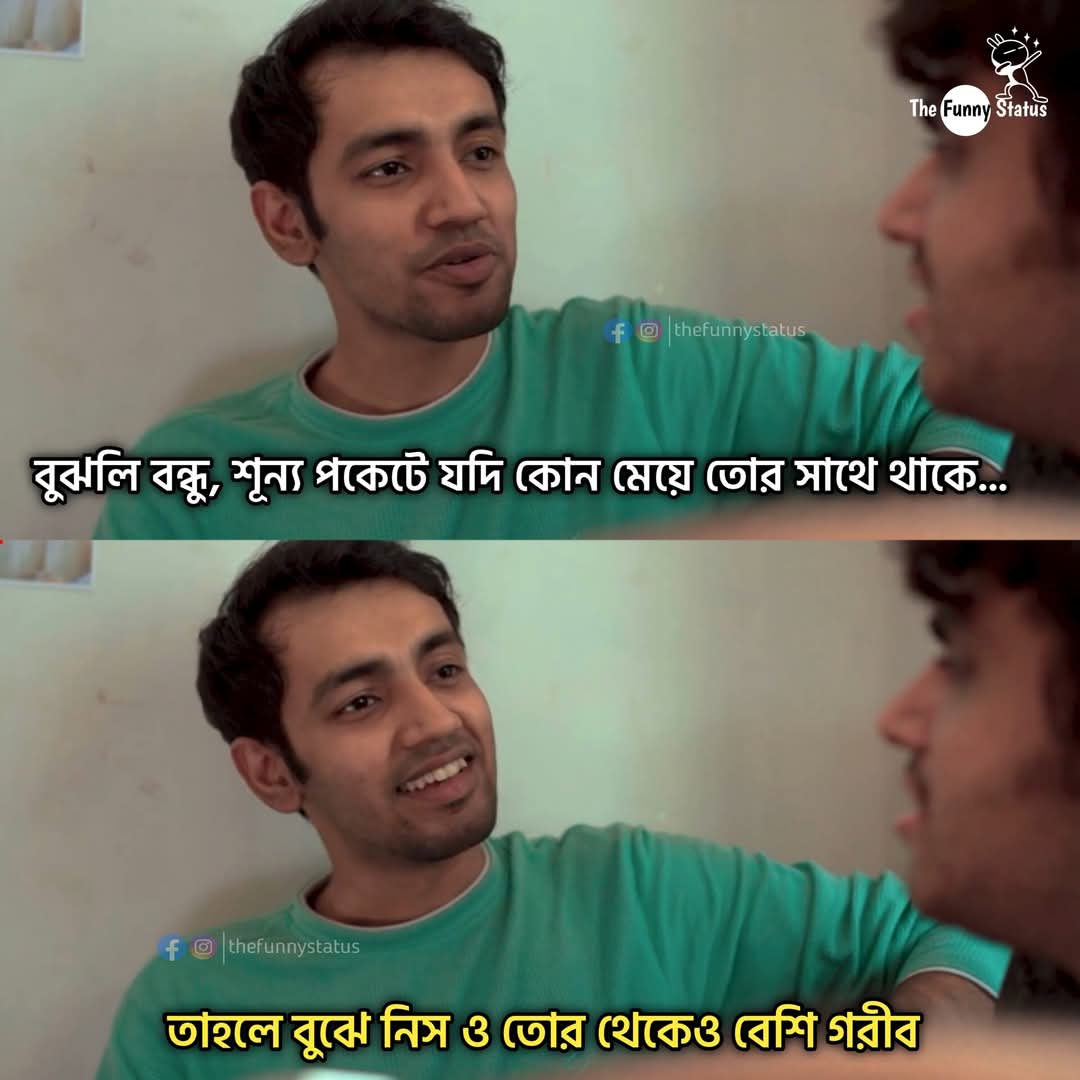
Text: বুঝলি বন্ধু, শূন্য পকেটে যদি কোন মেয়ে তোর সাথে থাকে...
তাহলে বুঝে নিস ও তোর থেকেও বেশি গরীব
Label: Non Hate